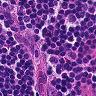
Metastatic tissue present: no